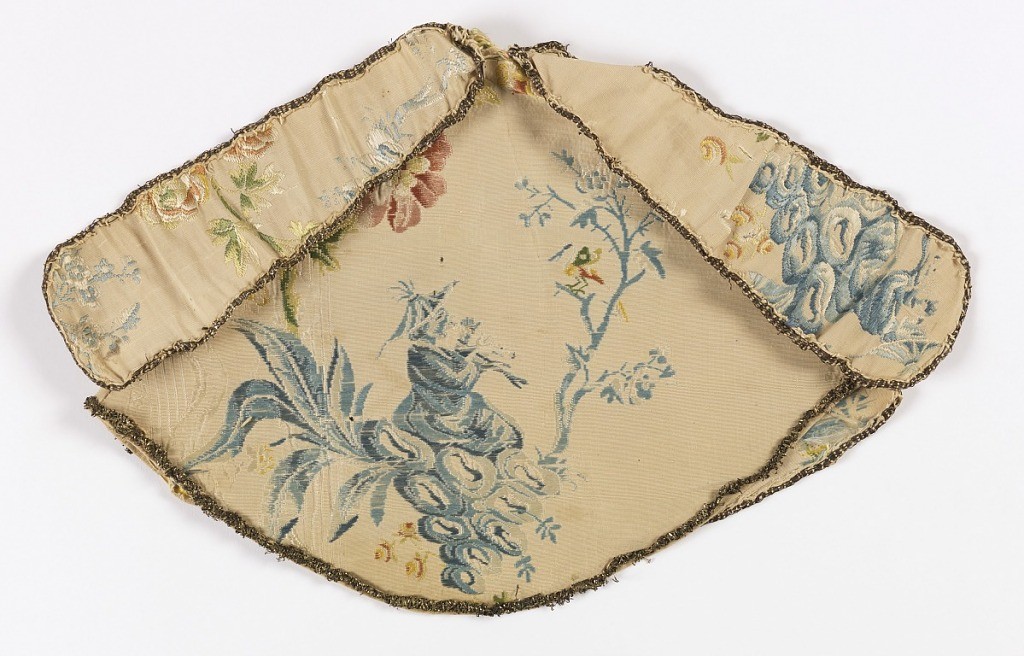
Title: Cape for an ecclesiastical figurine
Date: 1750–1800
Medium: silk, metallic yarns Technique: plain weave with discontinuous supplementary weft (brocaded)
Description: Cape for ecclesiastical figurine, made of a fabric that is patterned with the figure of a man in Chinese costume sitting on rocks under a tree playing a flute.